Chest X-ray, AP view. Patient: 68 years old, sex F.
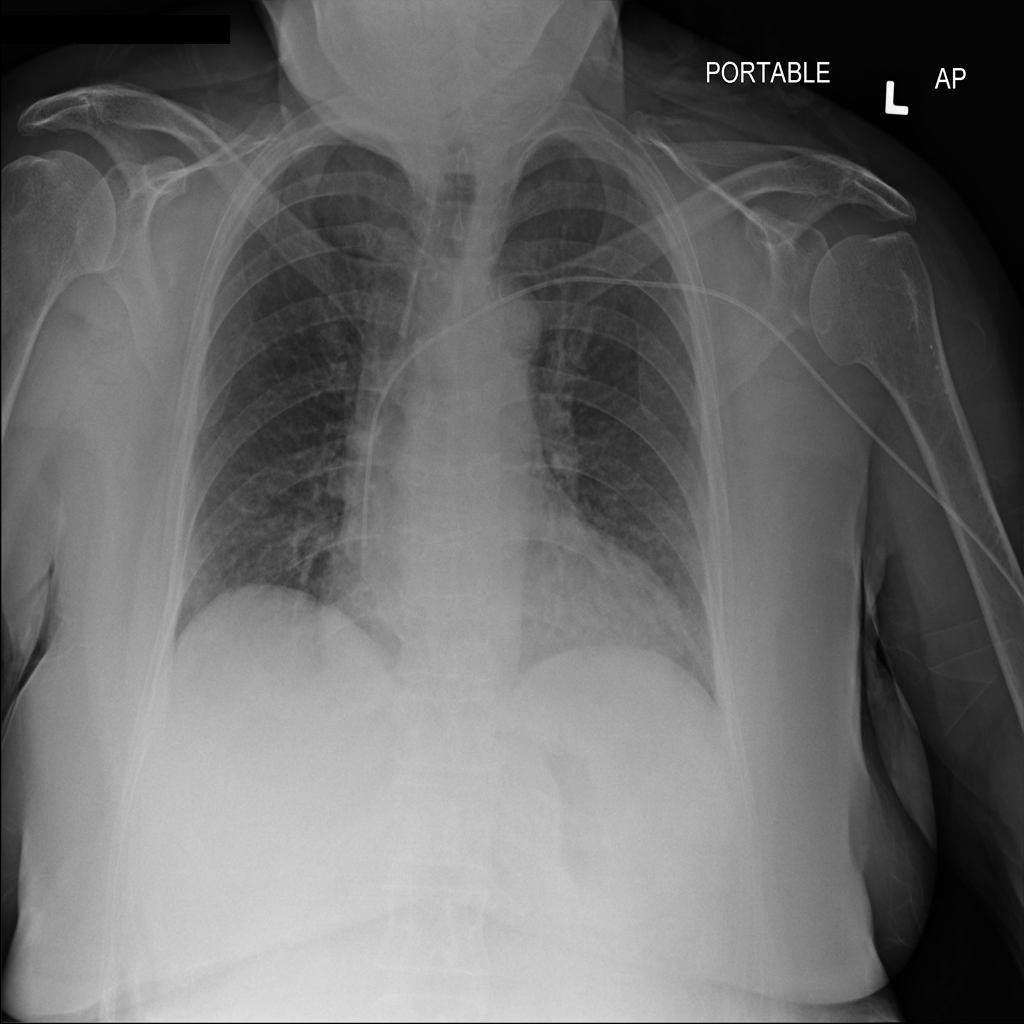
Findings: No Finding